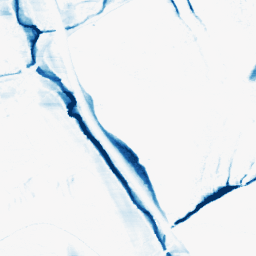
Category: morphological
Decomposition family: morphological_ellipse
Decomposition parameters: operation: closing
width: 5
height: 30
Upsampling method: quadratic
Upsampling parameters: scale: 4
Upsampling scale: 4